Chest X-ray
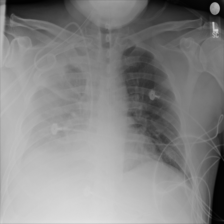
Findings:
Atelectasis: negative
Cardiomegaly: negative
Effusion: negative
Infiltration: negative
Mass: negative
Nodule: negative
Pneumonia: negative
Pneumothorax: negative
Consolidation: negative
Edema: negative
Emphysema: negative
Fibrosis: negative
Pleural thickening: negative
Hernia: negative